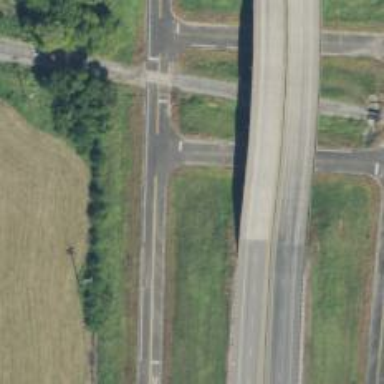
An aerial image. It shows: Bridge over trunk highway expressway.